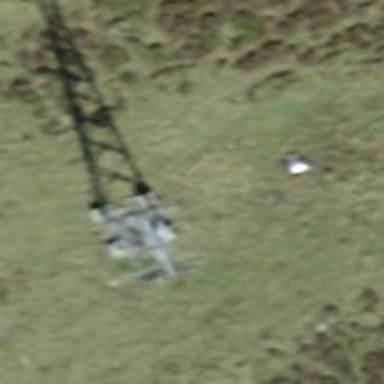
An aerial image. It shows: Pylon used for aerialway.